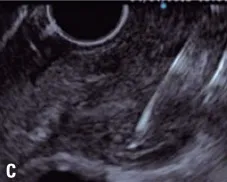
High digestive endoscopy and echoendoscopy. Echoguided puncture of mediastinal lymph node.
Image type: radiology (ultrasound)